Question: In a word game I use a <URL> to define scrolling offset and scaling of an image representing the game board:

When I play letter tiles to the game board, I convert from screen coordinates (the finger touch coordinates in 'onTouchEvent') to the game board coordinates (to know where to put the tile) by the following method:
'''
public PointF screenToBoard(PointF screenPoint) {
float[] point = new float[] {screenPoint.x, screenPoint.y};
Matrix inverse = new Matrix();
mMatrix.invert(inverse);
inverse.mapPoints(point);
float boardX = point[0];
float boardY = point[1];
return new PointF(boardX, boardY);
}
'''
how to do the opposite conversion?
I.e. when I move the letter tiles from the game board to the blue bar at the bottom of the screen (for example when cancelling my turn) - how can I please convert back from game board coordinates to the screen coordinates?
The Android doc on the 'mapPoints' method is scarce.
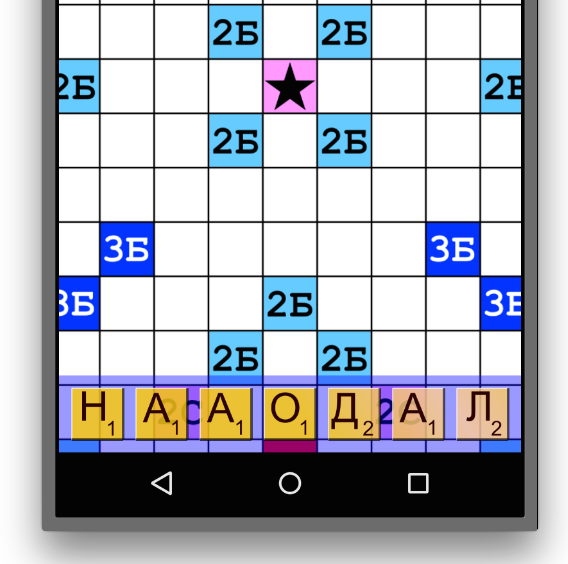
Answer: Okay, found the solution:
'''
public PointF boardToScreen(PointF boardPoint) {
float[] point = new float[] {boardPoint.x, boardPoint.y};
mMatrix.mapPoints(point);
float screenX = point[0];
float screenY = point[1];
return new PointF(screenX, screenY);
}
'''